Interaction volume radius: 10 \u00c5
Interaction volume height: 10 \u00c5
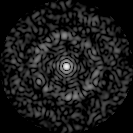
Disorder parameter: 0.8147